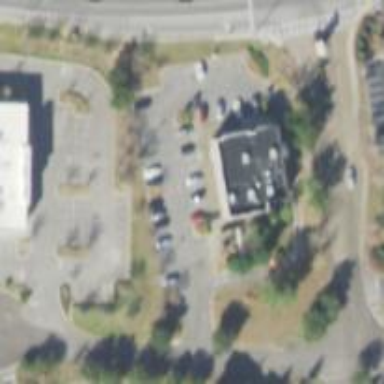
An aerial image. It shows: Parking space.